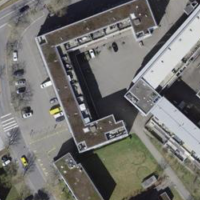
EUNIS habitat code: 54
Species observed at this site:
Menyanthes trifoliata